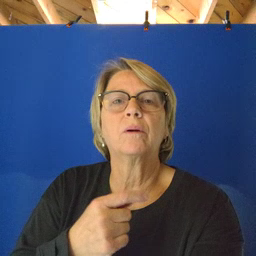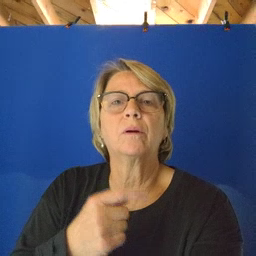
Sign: mouth